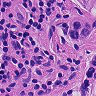
Metastatic tissue present: yes